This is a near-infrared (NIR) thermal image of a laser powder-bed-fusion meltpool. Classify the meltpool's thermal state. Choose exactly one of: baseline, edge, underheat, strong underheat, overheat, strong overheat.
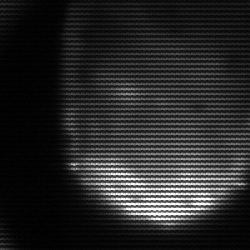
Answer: edge